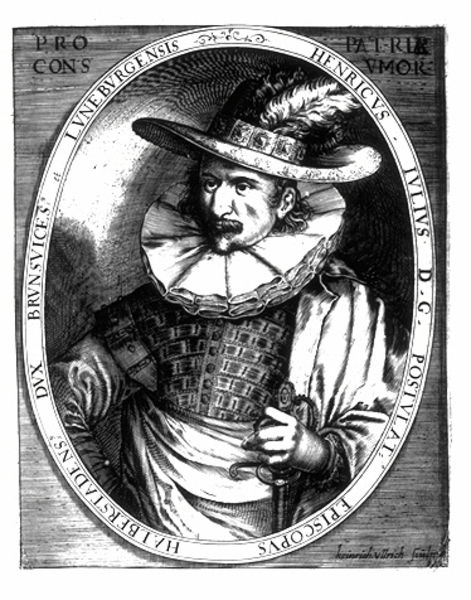
Titel: Bildnis des Herzogs Heinrich Julius von Braunschweig
Künstler: Heinrich Ulrich
Institution: (Seriendruck)
Schlagwörter: feder, hand, mann, frankreich, handschuh, hut, nase, ohr, schwarz, weiss, zeichnung, tuch, bart, schnurrbart, augen, kragen, rahmen, bildnis, halskrause, holland, niederlande, portrait, porträt, kostüm, mantel, stoff, adel, oval, rund, federhut, spanien, holzschnitt, schrift, rahmung, grafik, graphik, inschrift, homme, moustache, überwurf, knöpfe, krempe, druck, druckgraphik, radierung, stich, schwert, säbel, text, chapeau, degen, krause, ritter, rüstung, druckg, dolch, mittelalter, wams, krieger, spitzenkragen, dürer, entdecker, emblem, gravure, stärke, épée, costume, latein, heinrich, fraise, plume, rafik, rennaisance, cranach, ovel, armure, cuirasse, médaillon, noble, collerette, lüneburg, latin, eval, henri iv, olch, halberstadt, procons, henric, patrik, burgens, henri, 16e, bourbon